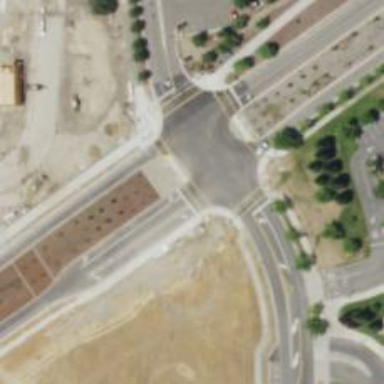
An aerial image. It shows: Marked road crossing.